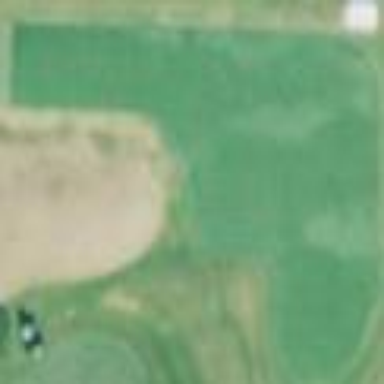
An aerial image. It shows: Golf tee.